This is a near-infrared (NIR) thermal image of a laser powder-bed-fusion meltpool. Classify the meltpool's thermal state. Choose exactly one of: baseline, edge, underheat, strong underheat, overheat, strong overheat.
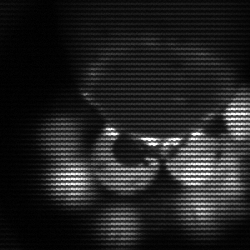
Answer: edge